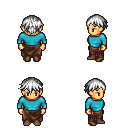
a pixel art fantasy rpg character, female body template, human, tanned skin, teal long-sleeve shirt, robe skirt, white short bangs hairstyle, brown shoes, four views (front, back, left, right), 2x2 character sprite sheet, small pixel art, hard edges, no anti-aliasing